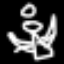
Label: angel